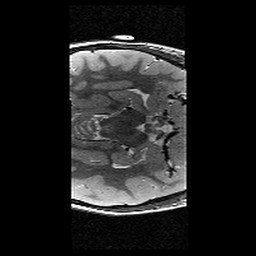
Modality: T2w
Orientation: axial
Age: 11
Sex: female
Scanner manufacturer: siemens
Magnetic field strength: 3 T
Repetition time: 9.23 s
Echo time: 0.067 s